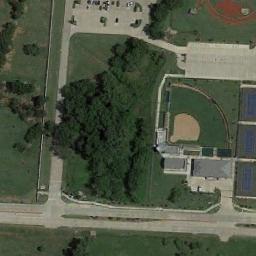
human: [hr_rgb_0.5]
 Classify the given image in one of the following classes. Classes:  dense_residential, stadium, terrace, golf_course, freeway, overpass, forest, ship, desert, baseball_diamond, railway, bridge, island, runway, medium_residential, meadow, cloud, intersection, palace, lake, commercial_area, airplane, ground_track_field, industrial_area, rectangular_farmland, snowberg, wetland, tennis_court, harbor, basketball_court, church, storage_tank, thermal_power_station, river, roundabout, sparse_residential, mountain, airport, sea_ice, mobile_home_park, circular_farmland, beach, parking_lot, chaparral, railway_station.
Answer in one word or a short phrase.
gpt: baseball_diamond